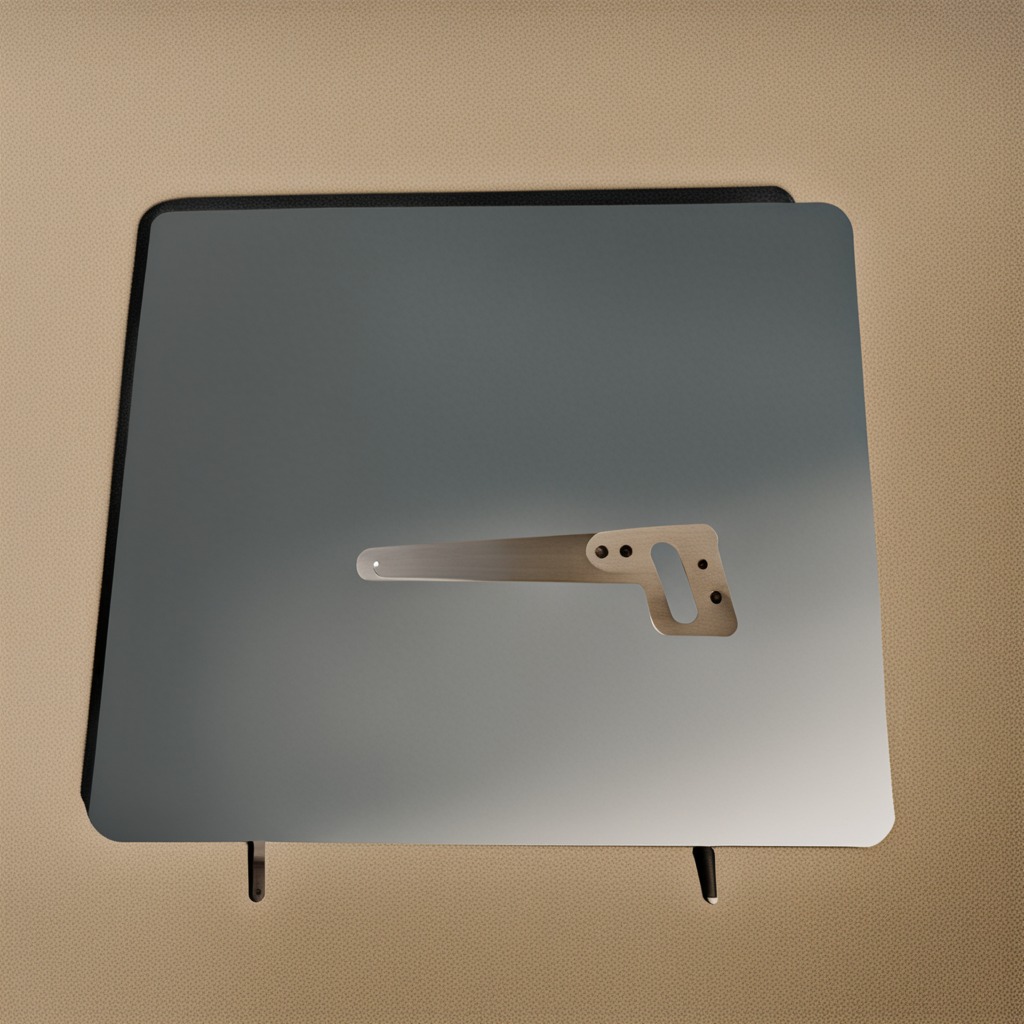
A metal saw is lying on the table.